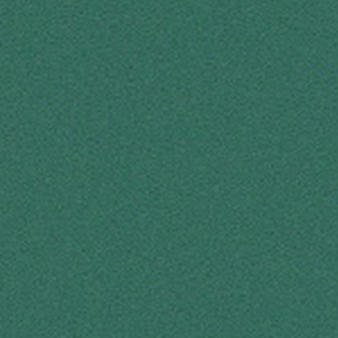
Label: other